Question: Count the number of objects in the diagram.
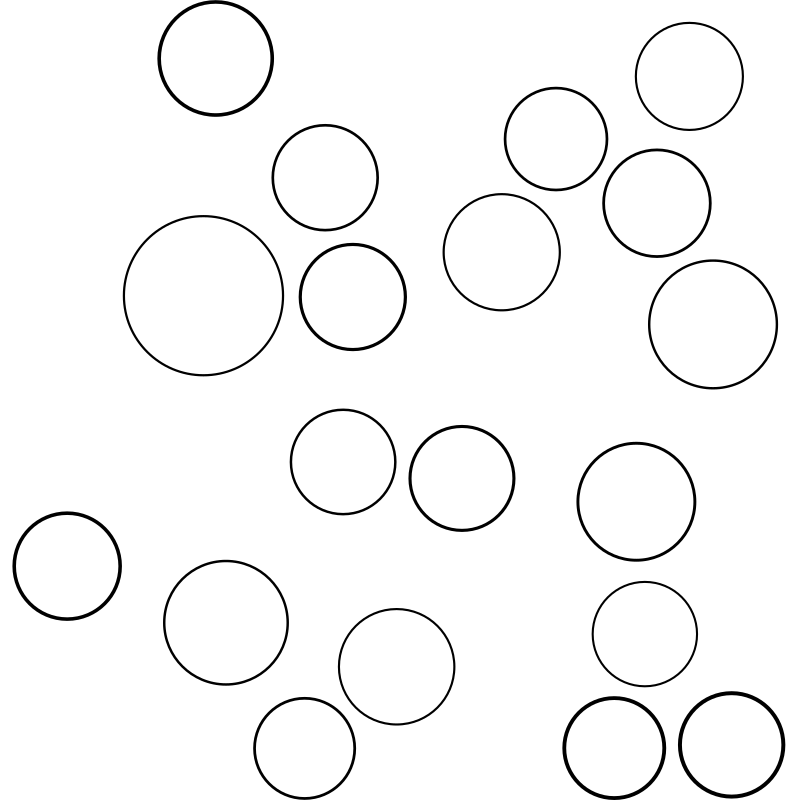
Answer: 19